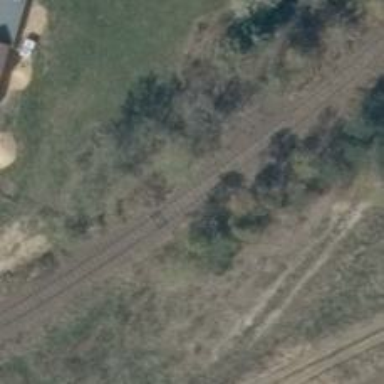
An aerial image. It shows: Railway signal.